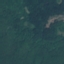
Land use / land cover: Forest